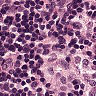
Metastatic tissue present: no